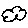
Label: cloud